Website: crate-barrel
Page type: account-selection
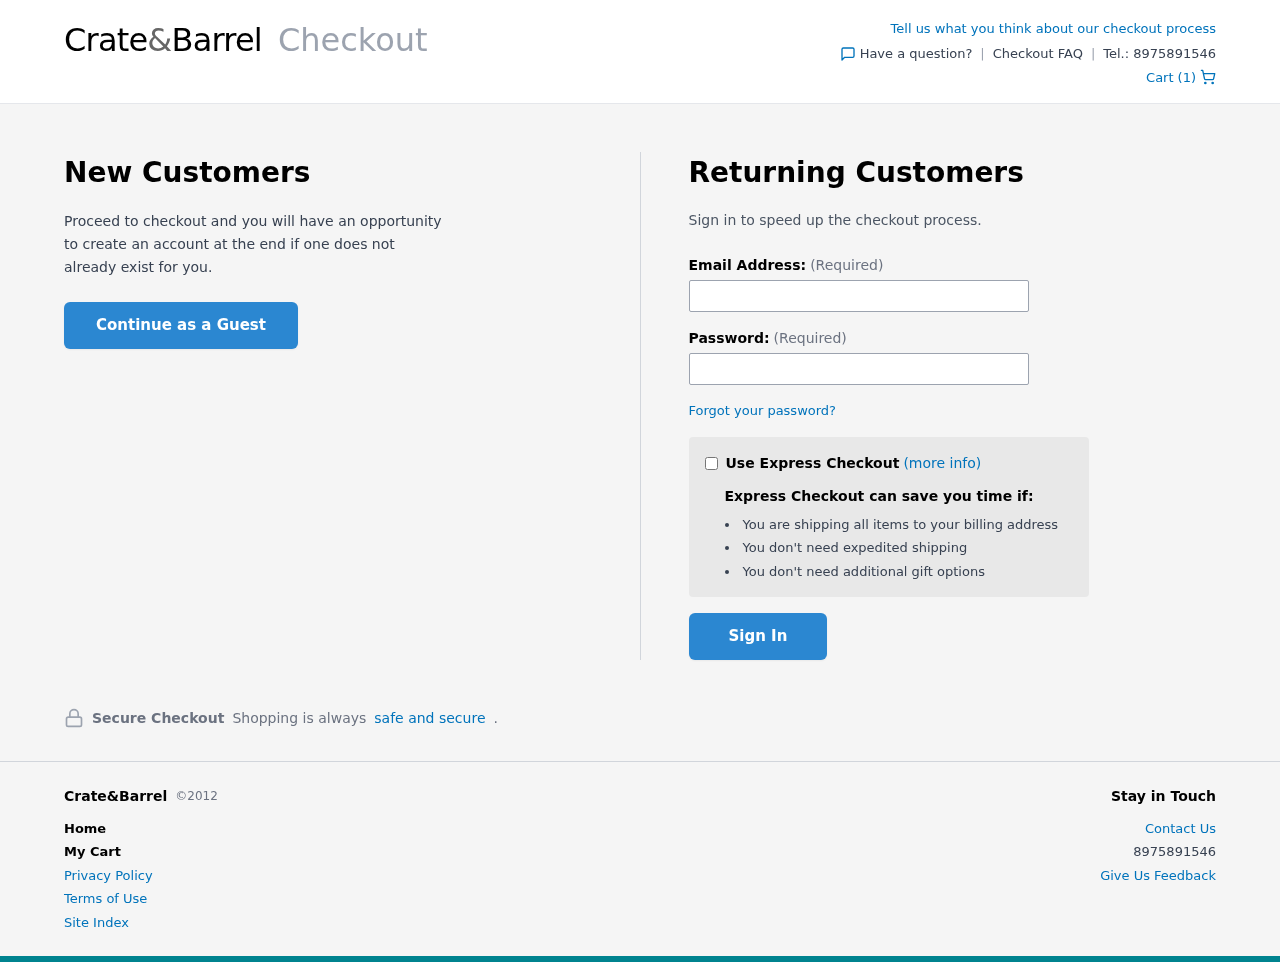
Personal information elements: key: PII_EMAIL
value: bethbranch@hotmail.com
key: PII_PHONE
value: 8975891546
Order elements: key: ORDER_NUM_ITEMS
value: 1